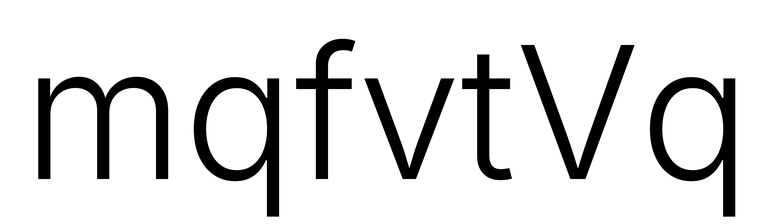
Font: Inter_Light